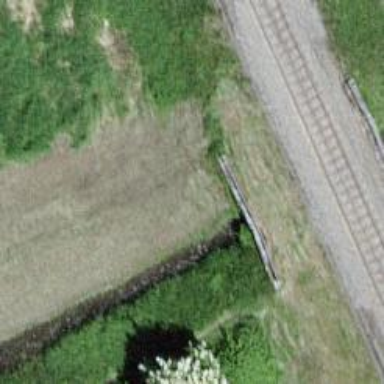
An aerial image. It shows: Culvert tunnel crossing ditch waterway.